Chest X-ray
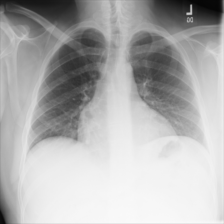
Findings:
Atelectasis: negative
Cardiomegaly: negative
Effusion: negative
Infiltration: negative
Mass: negative
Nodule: negative
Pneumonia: negative
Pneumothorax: negative
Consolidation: negative
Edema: negative
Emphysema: negative
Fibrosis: negative
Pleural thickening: negative
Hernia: negative